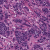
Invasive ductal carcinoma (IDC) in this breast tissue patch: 1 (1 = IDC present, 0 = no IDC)